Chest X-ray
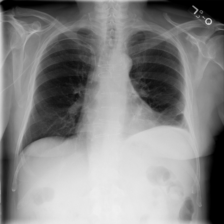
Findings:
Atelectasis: negative
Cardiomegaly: negative
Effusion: negative
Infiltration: positive
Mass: negative
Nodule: negative
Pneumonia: negative
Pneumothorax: negative
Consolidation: negative
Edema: negative
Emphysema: negative
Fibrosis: negative
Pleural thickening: negative
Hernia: negative